Interaction volume radius: 5 \u00c5
Interaction volume height: 10 \u00c5
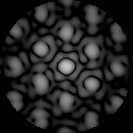
Disorder parameter: 0.2998